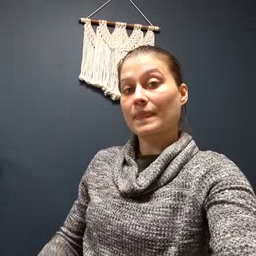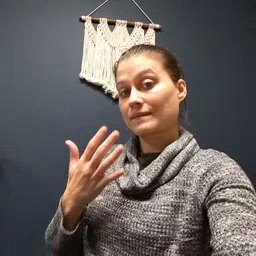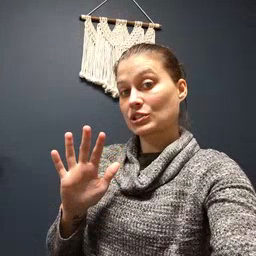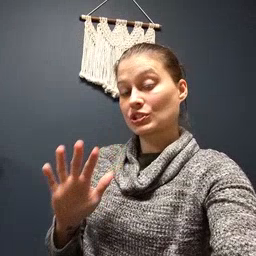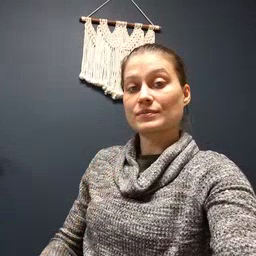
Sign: finish